Field crop: maize
Growth stage: 1
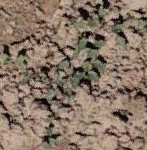
Species: convolvulus